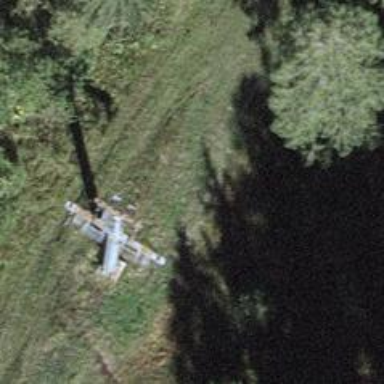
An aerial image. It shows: Pylon for aerialway.